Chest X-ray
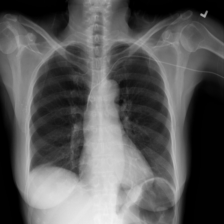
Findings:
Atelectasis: negative
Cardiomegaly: negative
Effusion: negative
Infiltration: negative
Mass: negative
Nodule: negative
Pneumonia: negative
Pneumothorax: negative
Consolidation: negative
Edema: negative
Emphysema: negative
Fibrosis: negative
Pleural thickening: negative
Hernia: negative